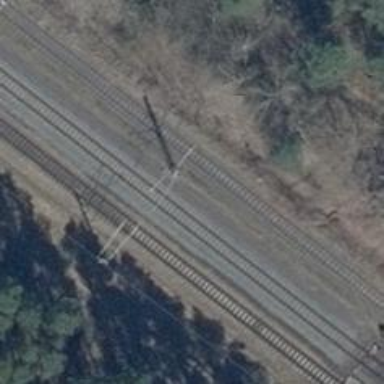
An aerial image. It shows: Railway signal.